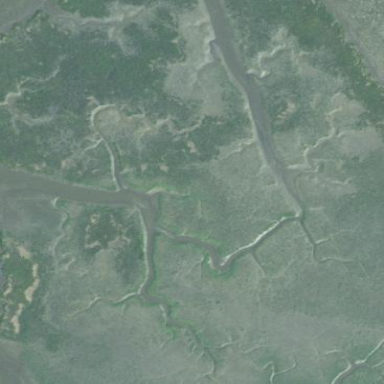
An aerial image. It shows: Saltmarsh wetland.